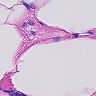
Metastatic tissue present: no